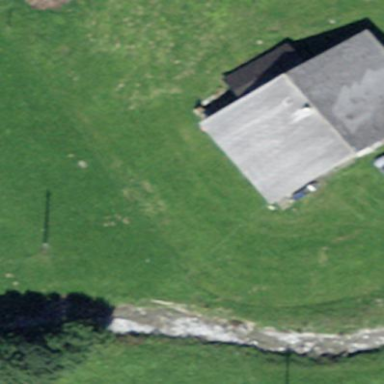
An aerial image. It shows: Farm building.